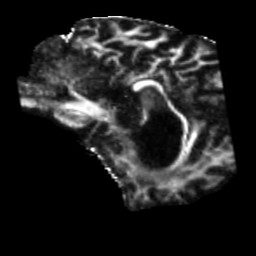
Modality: FA
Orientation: sagittal
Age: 40
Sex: male
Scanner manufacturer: siemens
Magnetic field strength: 3 T
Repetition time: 5.25 s
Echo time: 0.08 s